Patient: sex M, age 66
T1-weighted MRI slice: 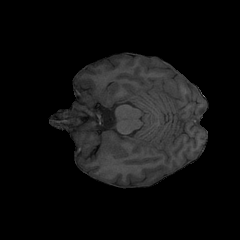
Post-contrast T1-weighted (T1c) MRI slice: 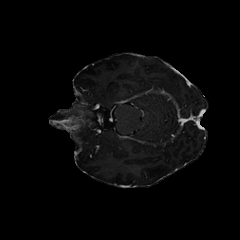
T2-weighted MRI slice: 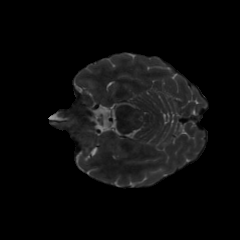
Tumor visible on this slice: yes
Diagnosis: Glioblastoma, IDH-wildtype
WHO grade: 4